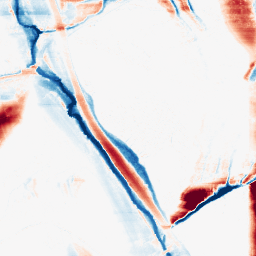
Category: morphological
Decomposition family: morphological_ellipse
Decomposition parameters: operation: average
width: 5
height: 50
Upsampling method: cubic_catmull_rom
Upsampling parameters: scale: 4
Upsampling scale: 4